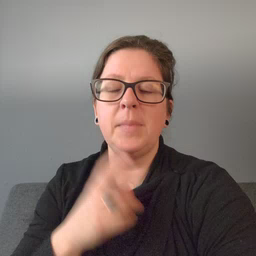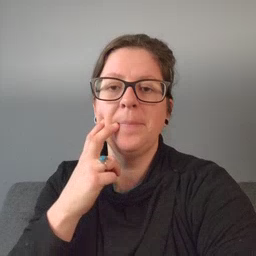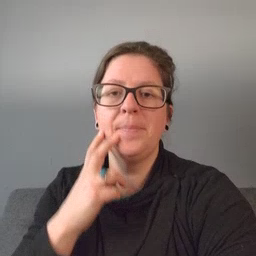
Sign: gum